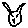
Label: cat